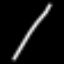
Label: line